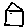
Label: house